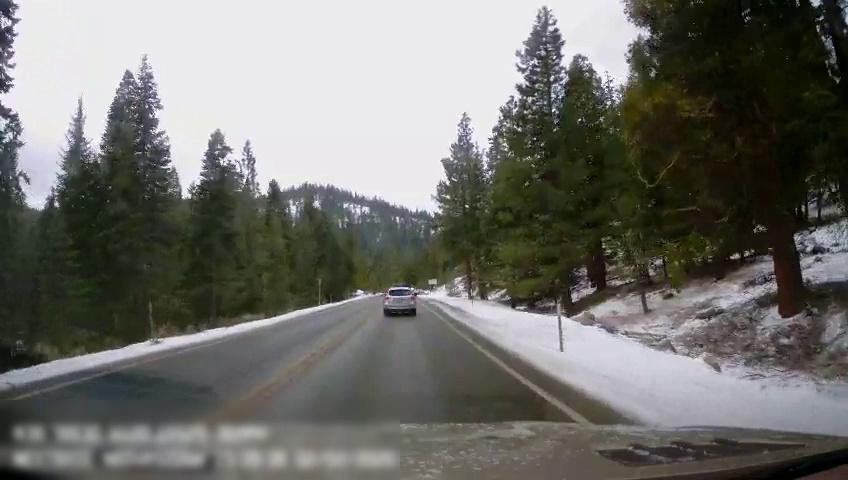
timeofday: Day
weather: Snowy
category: Drivable Space
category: Vehicles | Truck
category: Vehicles | SUV
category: Lanes | Current Lane
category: Lanes | Opposite Lane
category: Lanes | Current Lane
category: Lanes | Opposite Lane